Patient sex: M
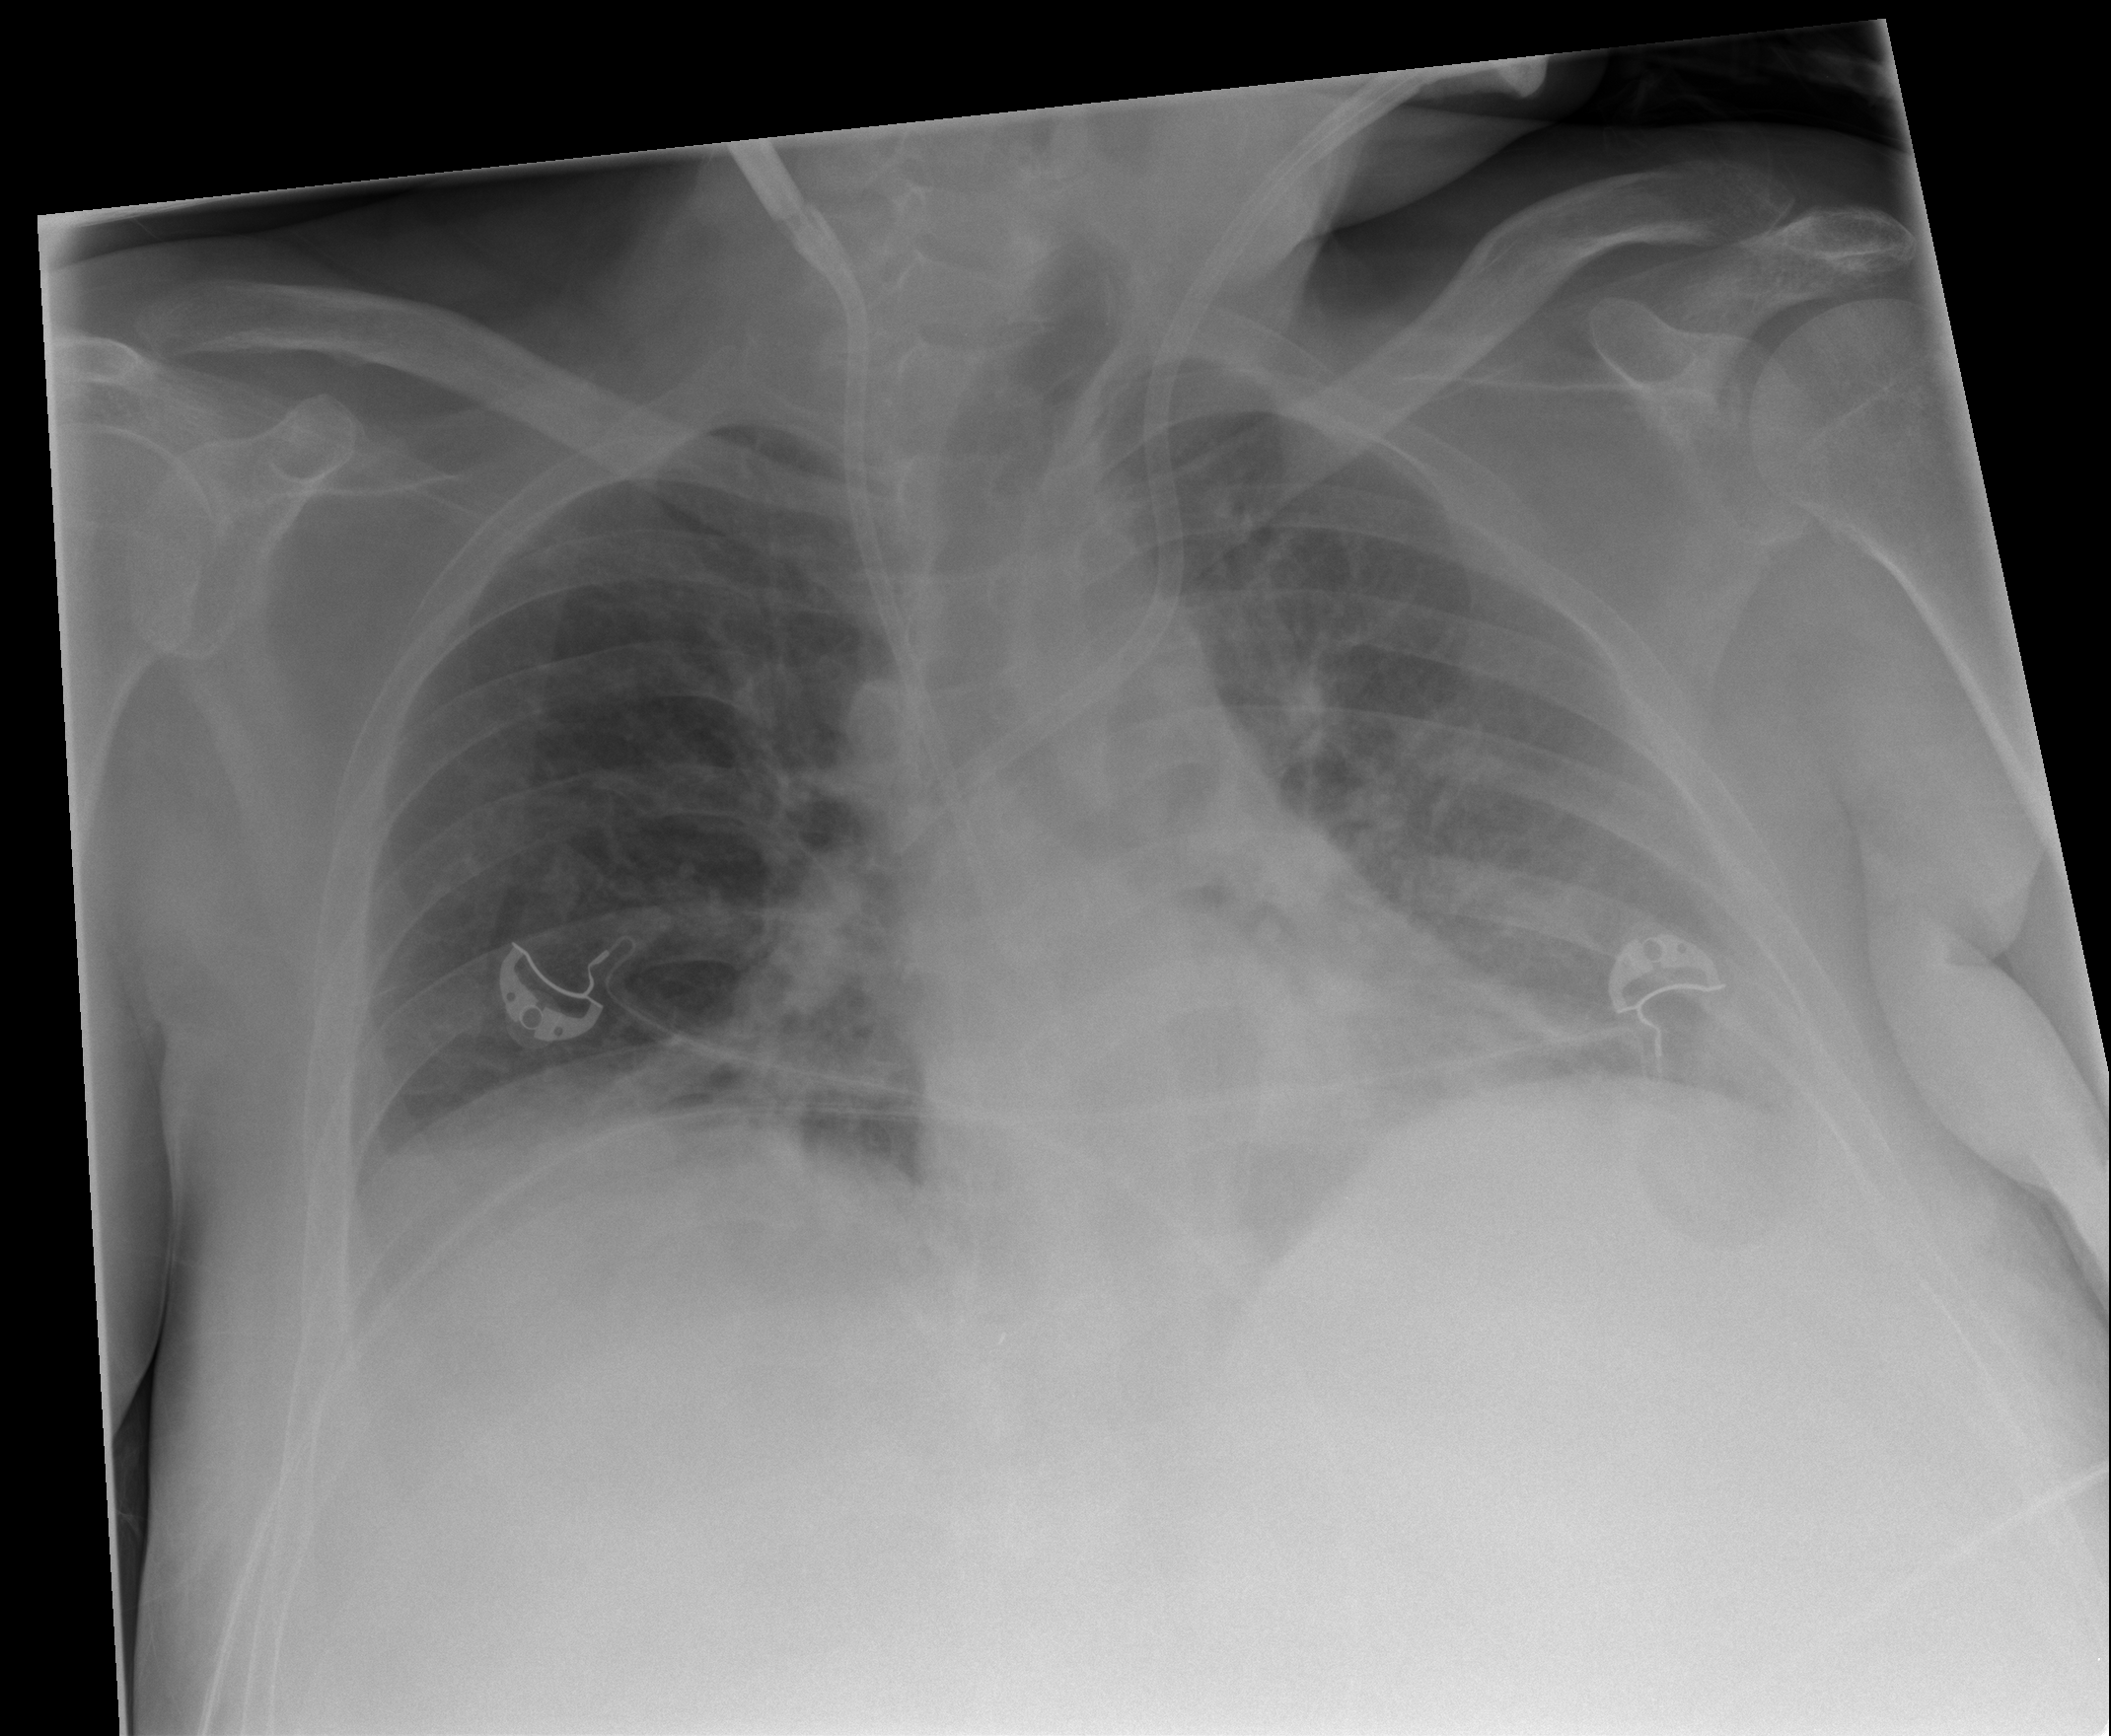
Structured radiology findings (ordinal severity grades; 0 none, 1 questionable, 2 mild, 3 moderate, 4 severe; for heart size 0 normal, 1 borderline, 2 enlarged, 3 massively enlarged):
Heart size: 0
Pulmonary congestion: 0
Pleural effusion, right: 0
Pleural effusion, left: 2
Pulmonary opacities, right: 0
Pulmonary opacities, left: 0
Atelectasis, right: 0
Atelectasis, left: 0